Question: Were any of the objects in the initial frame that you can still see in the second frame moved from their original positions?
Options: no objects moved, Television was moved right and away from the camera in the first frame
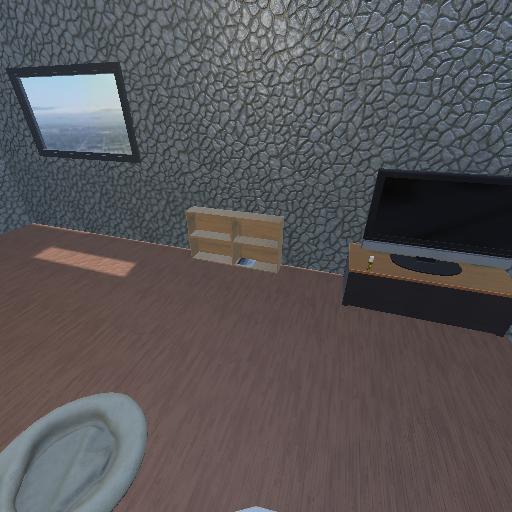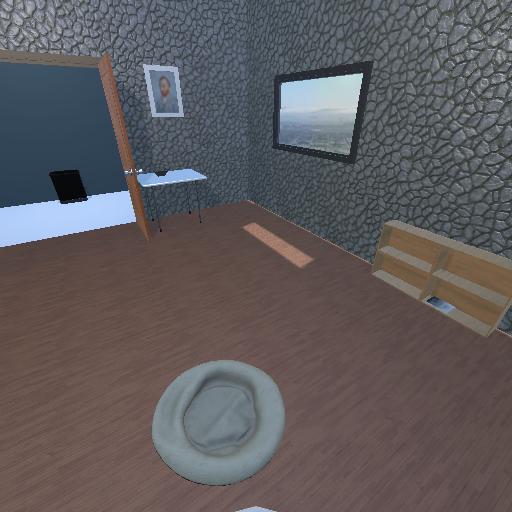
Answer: no objects moved